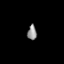
Tissue: lung
Cell type: Epithelial cells
Senescence score: 0.5851
Nuclear area (px): 132
Mean DAPI intensity: 144.871